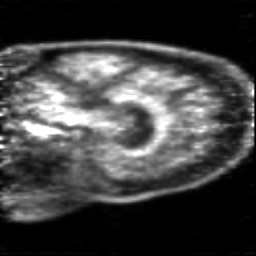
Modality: PET
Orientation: sagittal
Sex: male
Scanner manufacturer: siemens